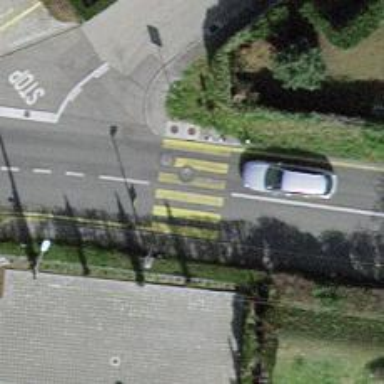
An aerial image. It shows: Marked crossing with zebra stripes on the road.